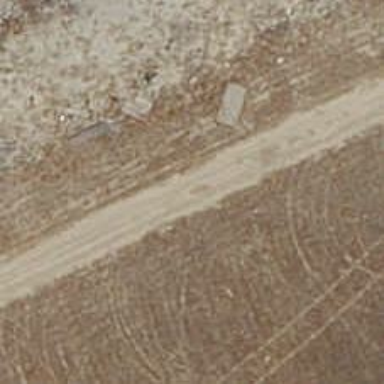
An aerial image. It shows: Dirt track with grade2 quality.